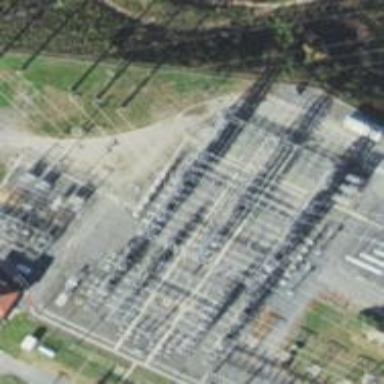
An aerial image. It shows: Switch used for power control.